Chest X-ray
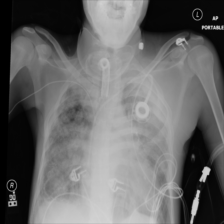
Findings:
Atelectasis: negative
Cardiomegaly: negative
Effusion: negative
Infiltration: negative
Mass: negative
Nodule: negative
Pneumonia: negative
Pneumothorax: negative
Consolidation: negative
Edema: negative
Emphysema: negative
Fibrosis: negative
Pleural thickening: negative
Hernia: negative